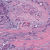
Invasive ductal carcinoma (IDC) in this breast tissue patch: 1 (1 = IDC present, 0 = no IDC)